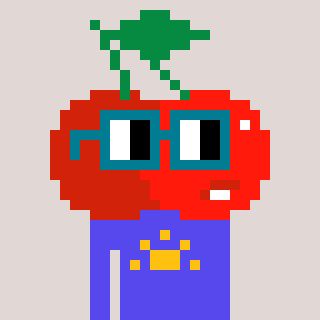
a pixel art character with square dark green glasses, a cherry-shaped head and a computerblue-colored body on a warm background